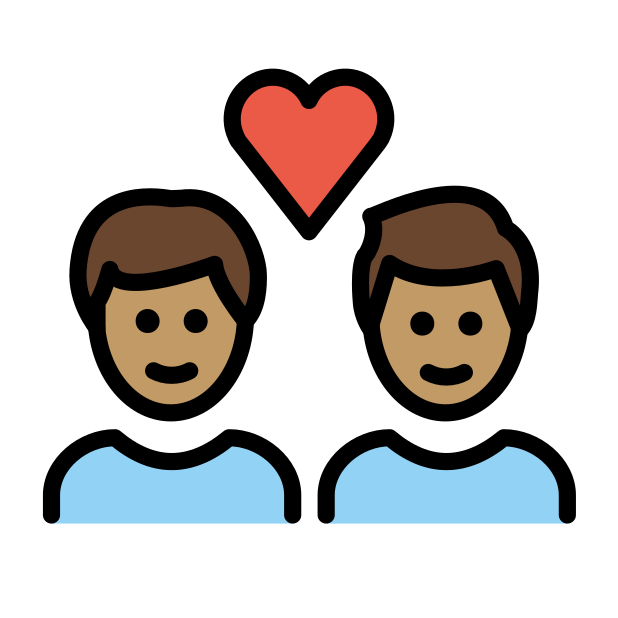
couple with heart: man, man, medium skin tone